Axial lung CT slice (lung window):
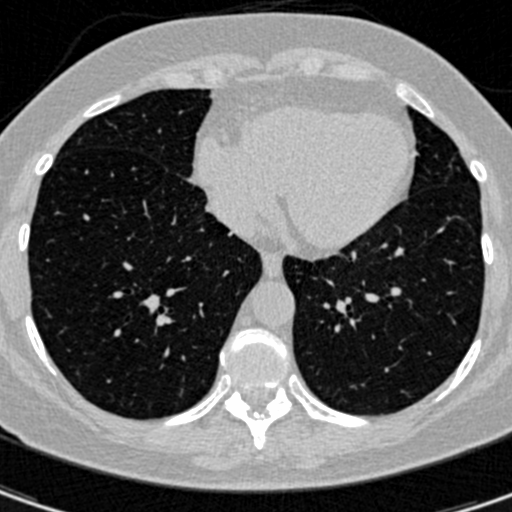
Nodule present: no